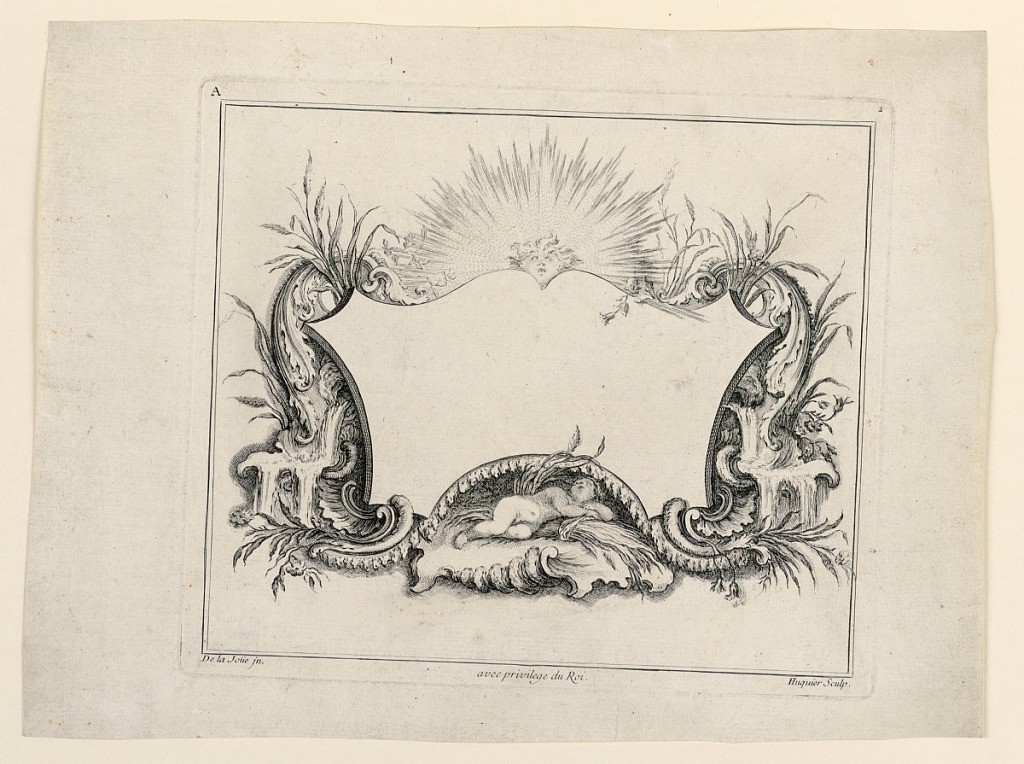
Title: Escutcheon, from "Recueil Nouveau de Differens Cartouche"
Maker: Gabriel Huquier, French, 1695–1772
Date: ca. 1732
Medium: Etching on paper
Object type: Print
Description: Plate 2. A tablet, framed on top by a rising sun head, laterally by leaf scrolls, plants, cascades. A boy sleeps in a shell, bottom center. Two framing lines.